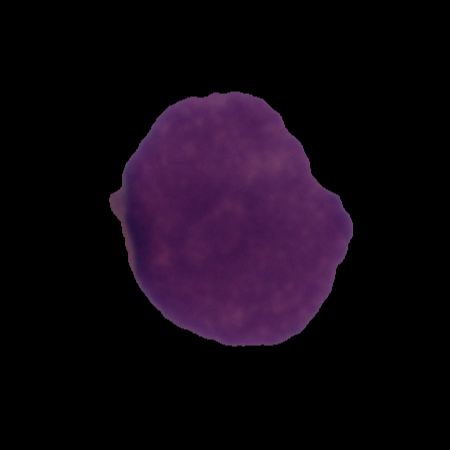
Label: healthy